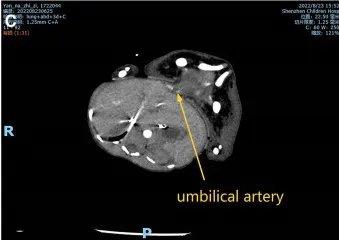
(A-F) Basic clinical datd of the children.
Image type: radiology (mri)